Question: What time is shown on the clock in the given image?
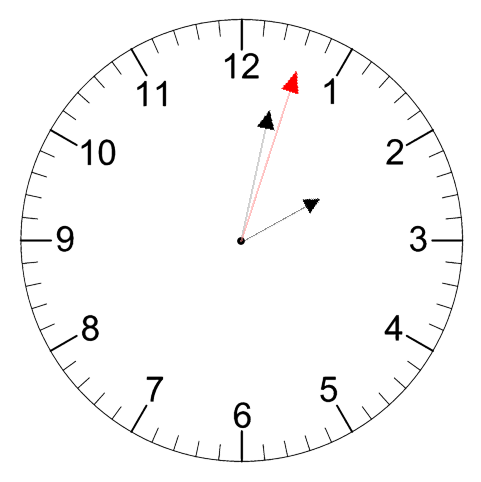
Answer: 02:02:03